Question: I wrote a 'WCF (c#) Windows Service application', and it appears to me the windows service is leaking memory.
The memory pressure, according to Windows, raised from the start of the windows service from '24 Gb' till '44 Gb' at the moment of the screen shot ('30 hours' later)
We have two problems;
1. we tried to simulate the leakage using ANTS Memory Profiler, and we couldn't find the issue.
2. WCF service itself is not leaking memory. The memory usage is 18 Gb (which is the same memory pressure as from the start of the service).
How can I investigate this problem? What is causing this high memory pressure?

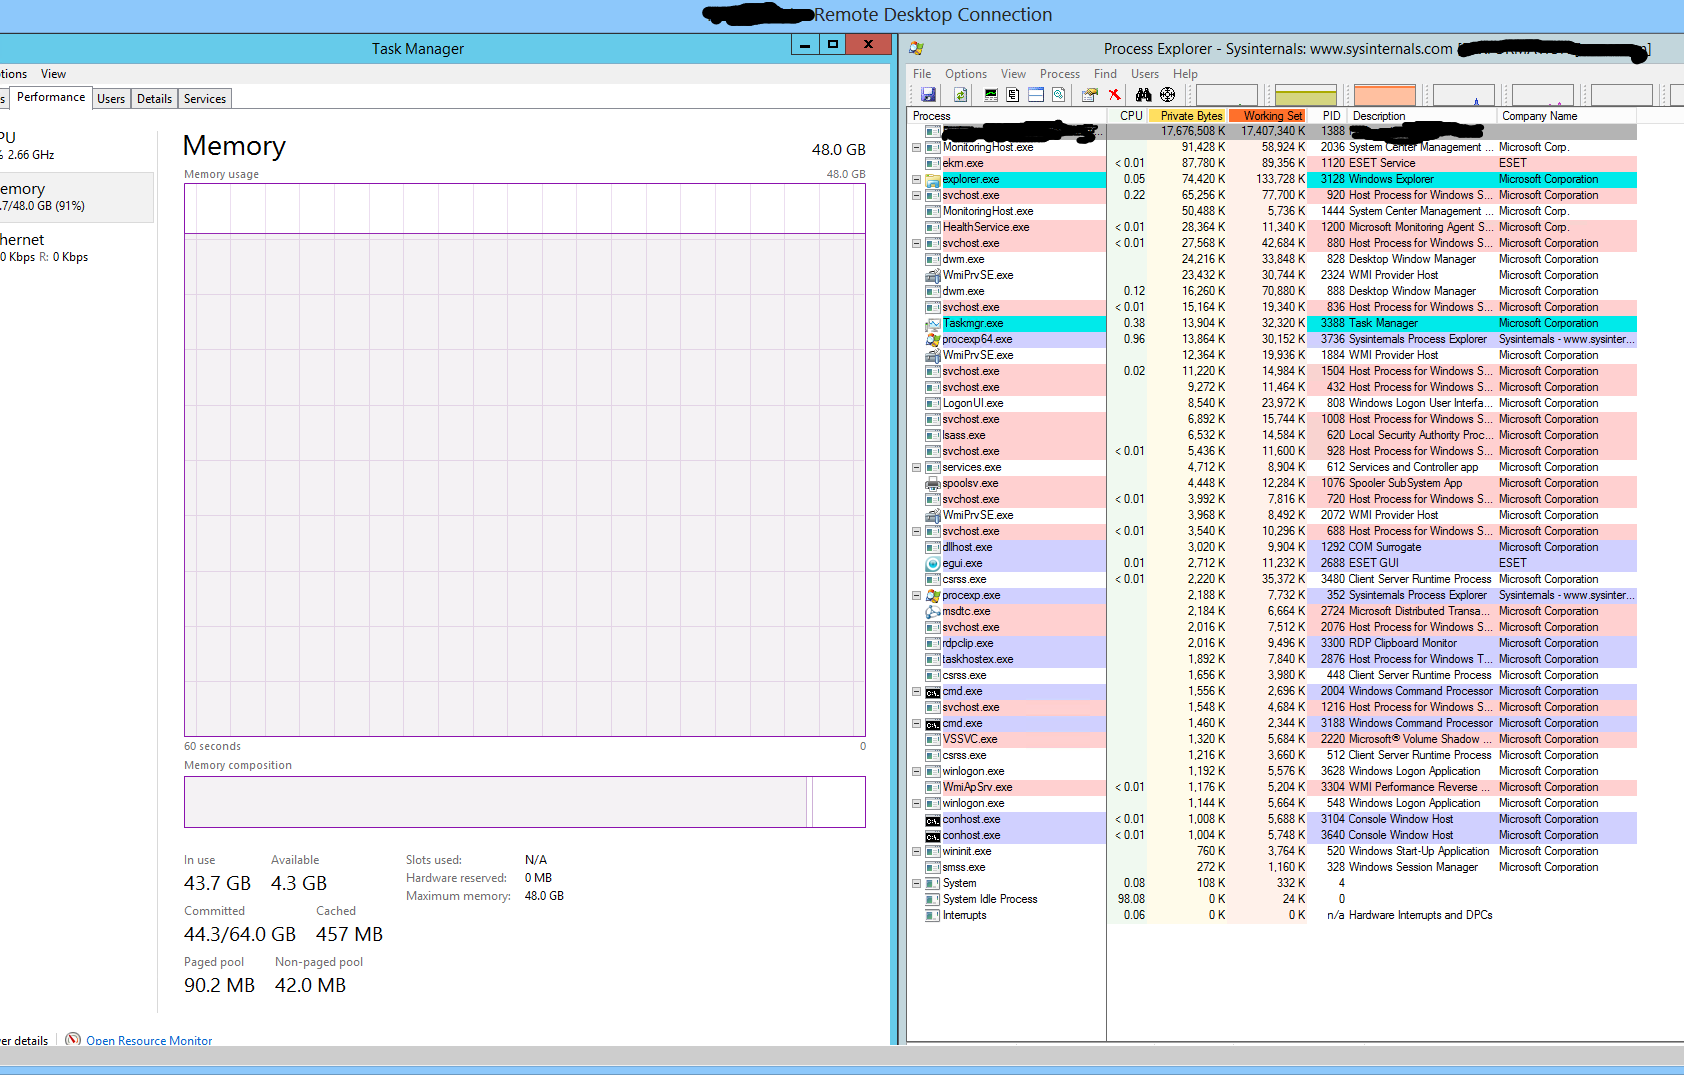
Answer: it appears to us, this is expected behaviour. We never saw this behaviour as the Development
machines have less memory available. Only when 92 % - 95 % of the memory is
'occupied' a garbage collection is forced.
The reason we looked at this problem was because the processes were running more slow after a while.
Interesting reads:
<URL>
<URL>
And put this book on my book shelf:
<URL>
Thanks all,